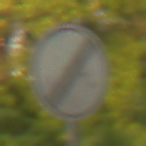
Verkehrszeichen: EndeSaemtlicherBegrenzungen
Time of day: SunriseSunset
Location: Outdoor (RoadRail)
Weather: Clear
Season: NotSpecified
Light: Natural